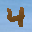
Label: 4